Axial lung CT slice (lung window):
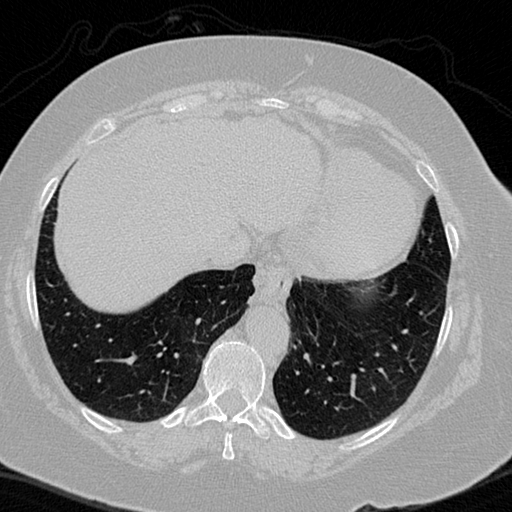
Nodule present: no